Question: I have an array that looks as follows:
'''
$userImages = array(
'100000000000001' => array(
'..../image01.jpg',
'..../image02.jpg',
'..../image03.jpg',
),
'100000000000002' => array(
'..../image04.jpg',
'..../image05.jpg',
'..../image06.jpg',
),
);
'''
which contains FB user ids as keys, and then an array of images to upload to each users account.
My upload code looks as follows:
'''
/** @var FacebookSessionPersistence $facebook */
$facebook = $this->container->get('fos_facebook.api');
$facebook->setFileUploadSupport(true);
$count = 1;
foreach ($userImages as $userId => $images) {
$batch = array();
$params = array();
foreach ($images as $image) {
$request = array(
'method' => 'post',
'relative_url' => "{$userId}/photos",
'attached_files' => "file{$count}",
'access_token' => $this->getUserAccessToken($userId)
);
$batch[] = json_encode($request);
$params["file{$count}"] = '@' . realpath($image);
$count++;
}
}
$params['batch'] = '[' . implode(',', $batch) . ']';
$result = $facebook->api('/', 'post', $params);
return $result;
'''
I've added user access tokens to each image, under , but when $facebook-api() is called, I get the following back from Facebook:

Does anyone know why, I'm getting these errors? Am I adding the user access token in the wrong place?
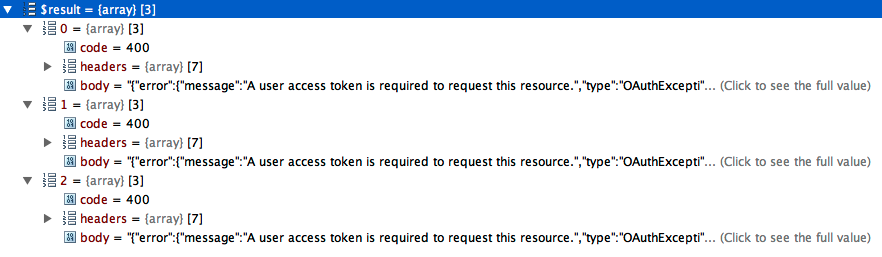
Answer: The access_token had to be added to the $params associative array, in the root, not to each image item!